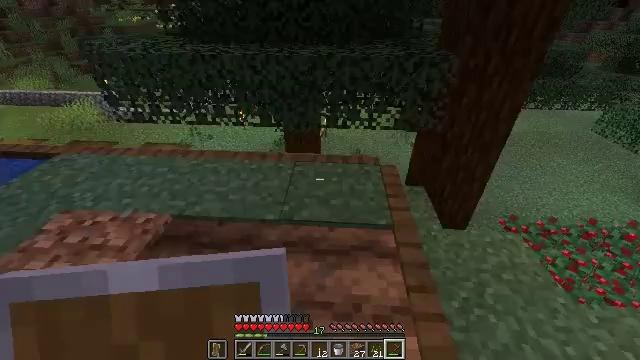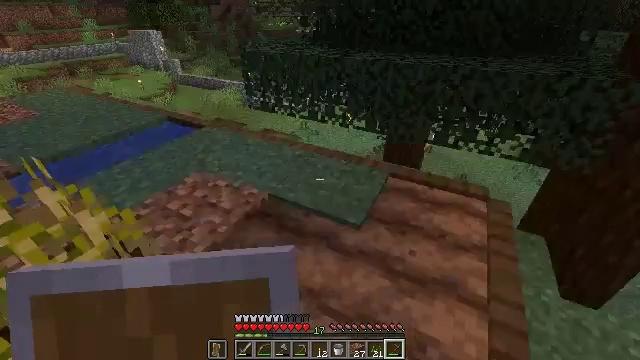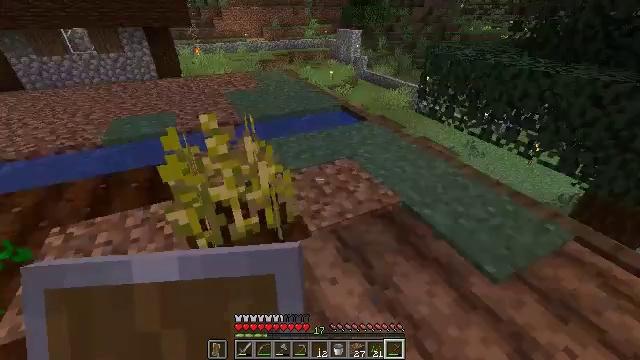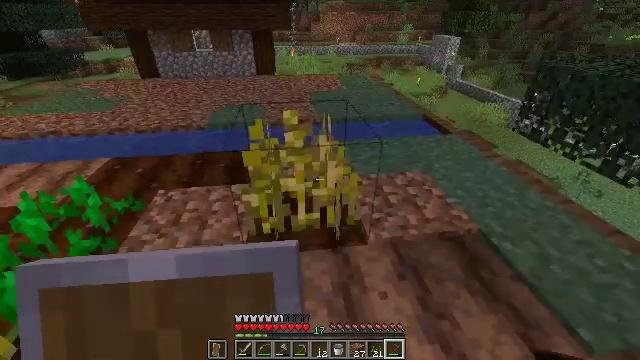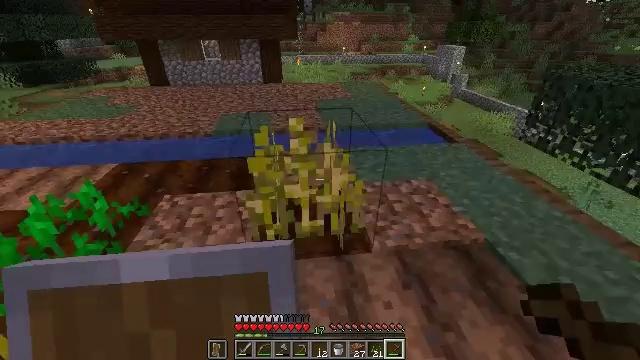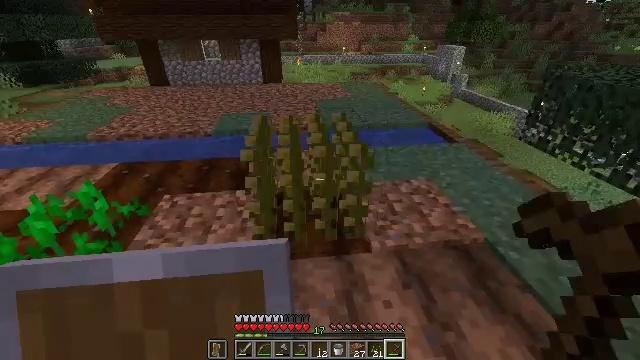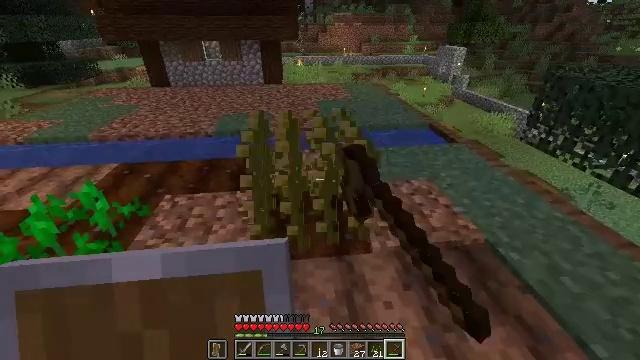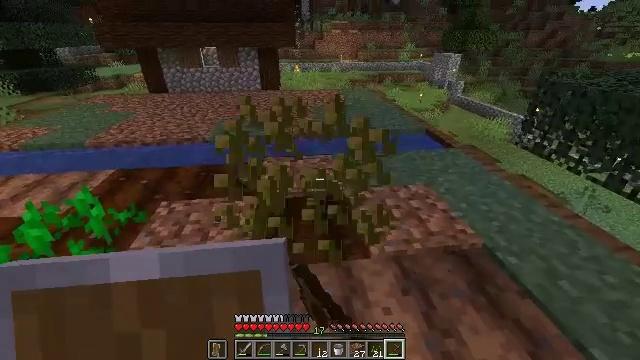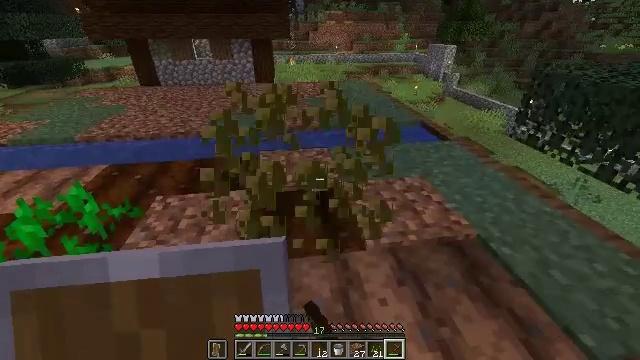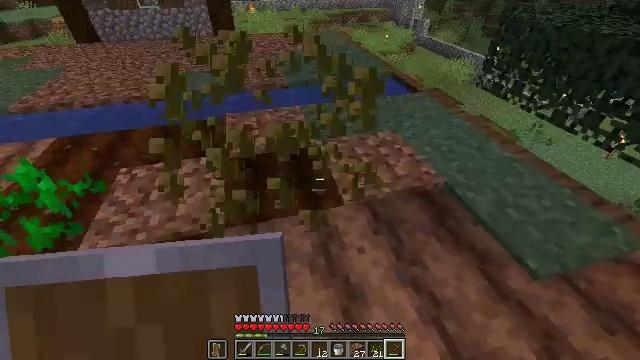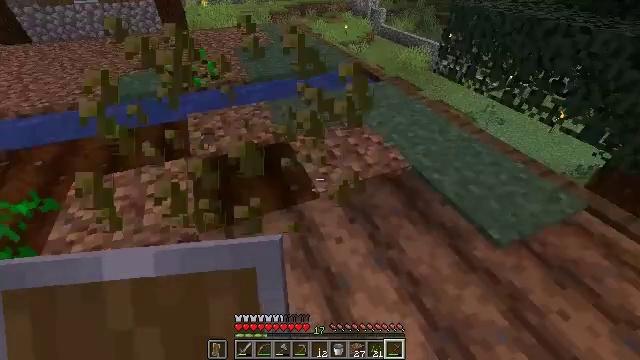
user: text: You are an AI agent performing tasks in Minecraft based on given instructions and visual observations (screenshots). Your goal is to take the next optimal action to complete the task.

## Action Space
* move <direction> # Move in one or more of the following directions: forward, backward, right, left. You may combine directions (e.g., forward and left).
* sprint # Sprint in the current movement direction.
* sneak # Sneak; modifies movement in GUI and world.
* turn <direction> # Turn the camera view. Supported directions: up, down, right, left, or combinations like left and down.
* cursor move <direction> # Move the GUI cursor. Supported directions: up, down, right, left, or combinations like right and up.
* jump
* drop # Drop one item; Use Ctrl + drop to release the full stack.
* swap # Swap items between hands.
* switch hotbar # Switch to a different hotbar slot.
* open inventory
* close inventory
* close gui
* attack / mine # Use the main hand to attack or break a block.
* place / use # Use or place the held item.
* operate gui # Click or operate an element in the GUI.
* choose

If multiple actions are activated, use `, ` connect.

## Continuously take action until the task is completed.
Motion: motion action
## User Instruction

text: Gather wheat by left-clicking on it.
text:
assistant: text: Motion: turn left and up
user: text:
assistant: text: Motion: turn left
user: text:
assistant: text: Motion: turn left
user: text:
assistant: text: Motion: turn left and up
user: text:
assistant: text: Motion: attack / mine
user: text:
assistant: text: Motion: attack / mine
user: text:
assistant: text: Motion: turn up
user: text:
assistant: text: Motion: turn right and down
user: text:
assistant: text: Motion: turn right and down
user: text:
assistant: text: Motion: turn right and down
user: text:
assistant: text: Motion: use / place